Here is the raw acceleration-versus-time signal recorded on a bearing housing. Diagnose the bearing from this image, choosing from: normal, inner_race, outer_race, ball.
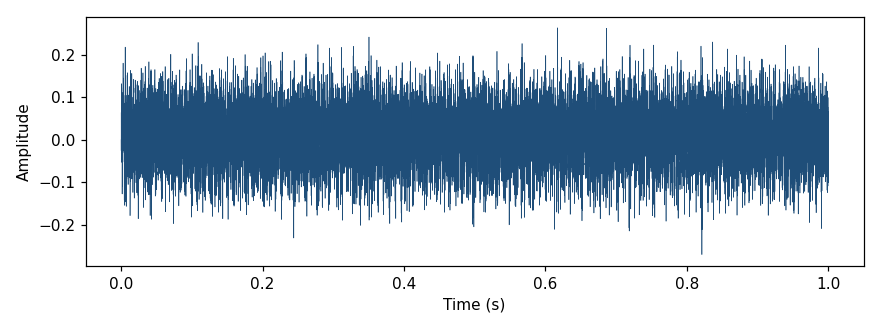
Answer: normal